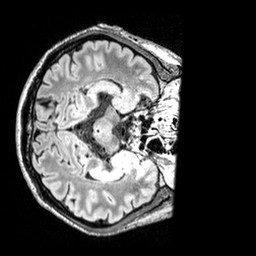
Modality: FLAIR
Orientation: axial
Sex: male
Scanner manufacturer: siemens
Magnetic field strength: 3 T
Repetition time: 5 s
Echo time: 0.395 s